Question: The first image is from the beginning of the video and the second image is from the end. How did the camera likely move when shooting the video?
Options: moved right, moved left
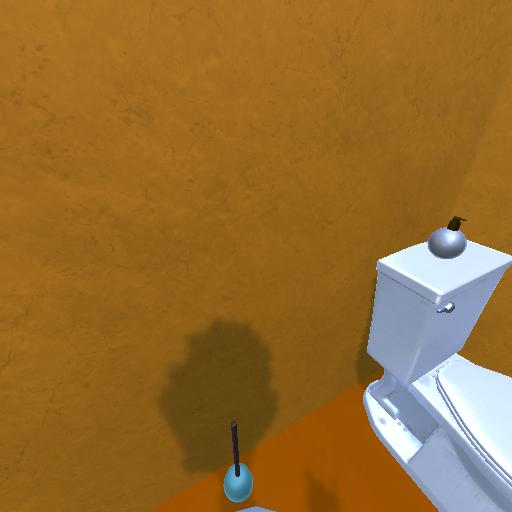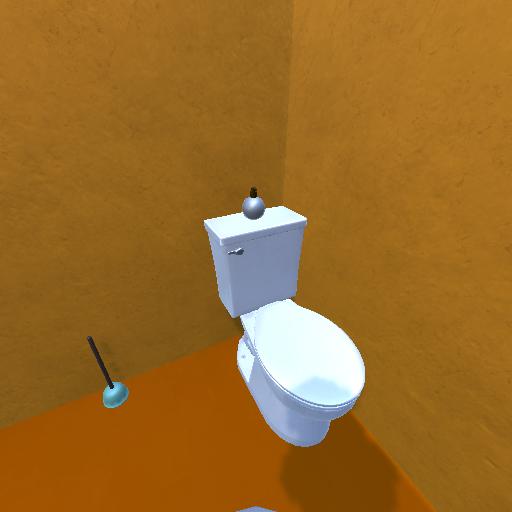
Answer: moved right